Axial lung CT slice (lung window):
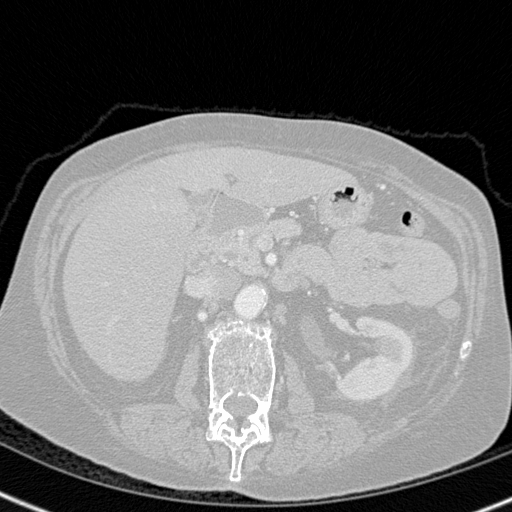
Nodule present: no